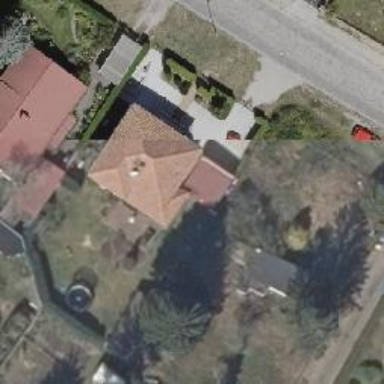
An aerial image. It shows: Detached building.